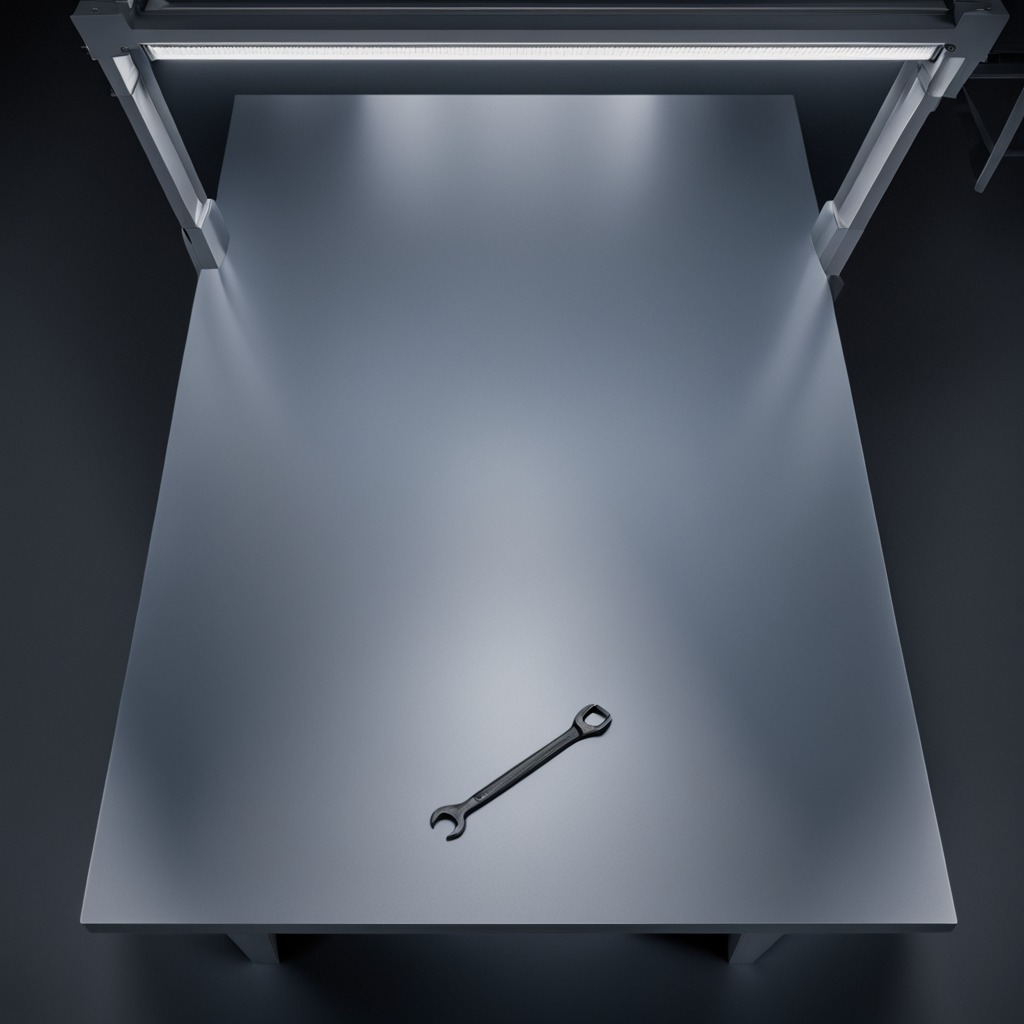
A wrench is lying on the tabletop.